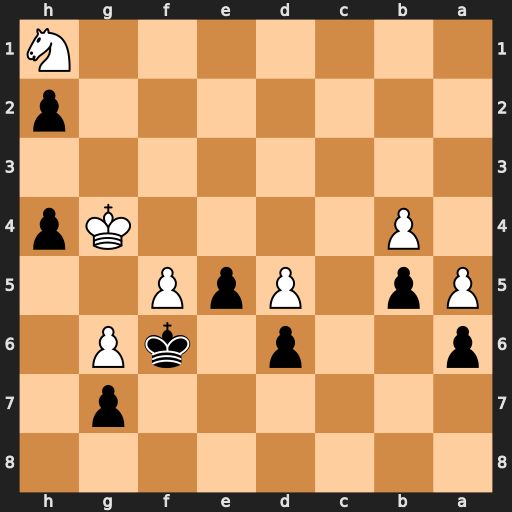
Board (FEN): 8/6p1/p2p1kP1/Pp1PpP2/1P4Kp/8/7p/7N
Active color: b
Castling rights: -
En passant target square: -
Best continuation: e4 Kf4 e3 Kxe3 Kxf5